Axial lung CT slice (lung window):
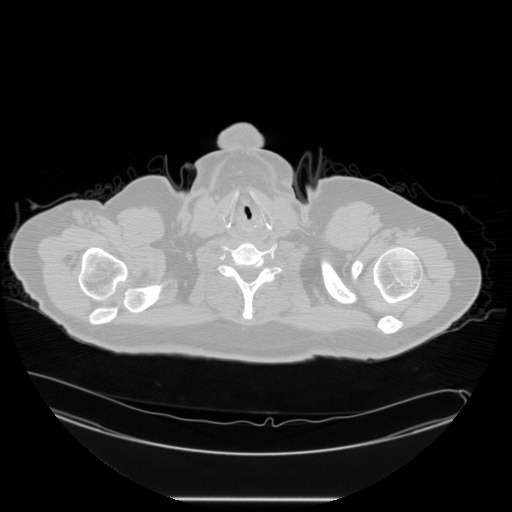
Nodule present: no